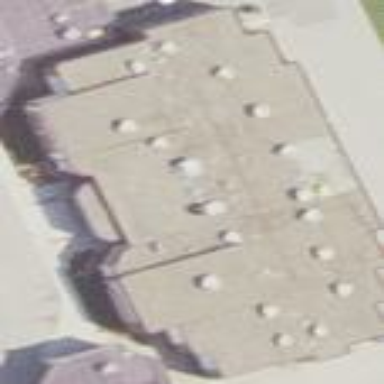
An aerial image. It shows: Cinema building.